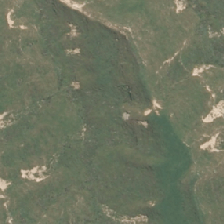
Land cover: high_producing_grassland